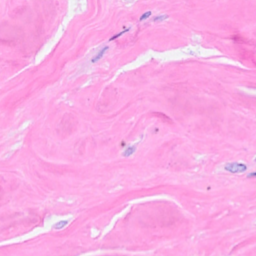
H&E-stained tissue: Breast